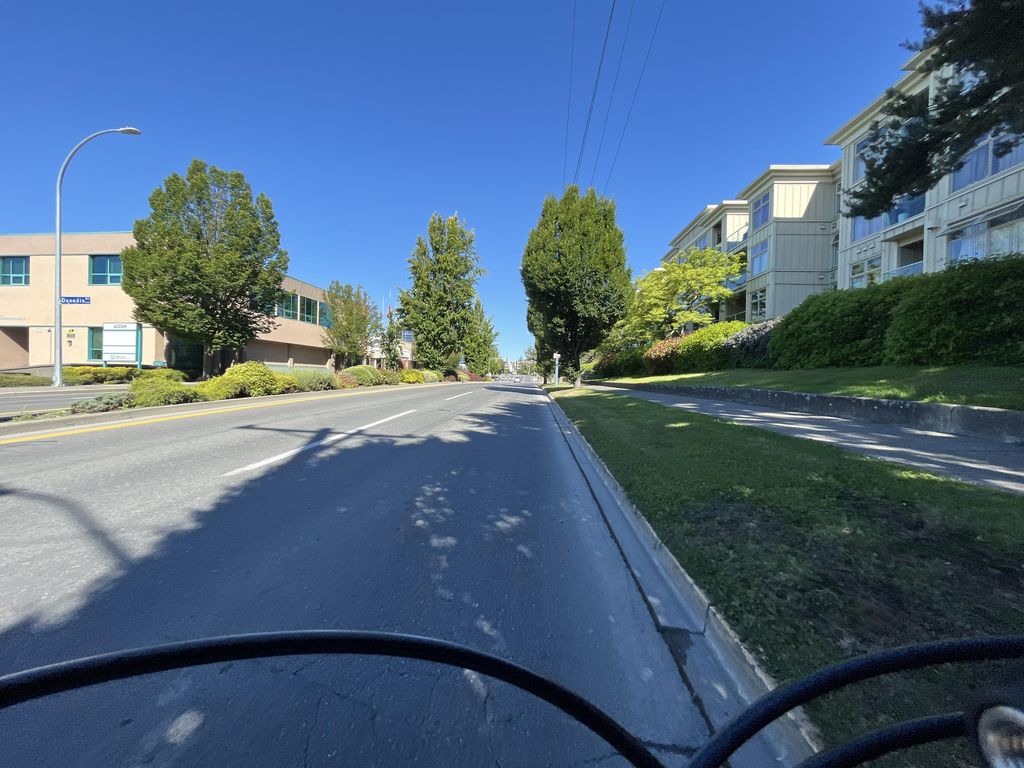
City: victoria